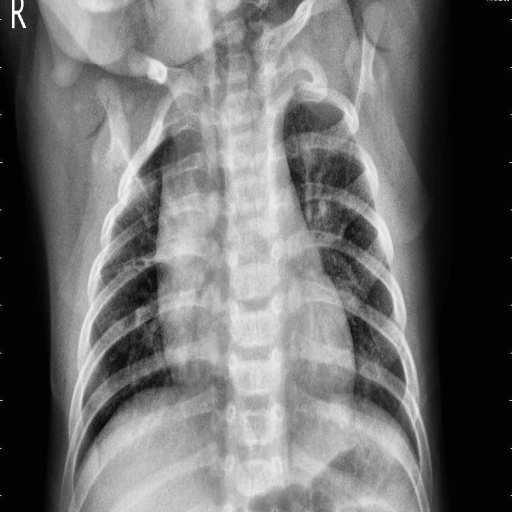
Finding: PNEUMONIA